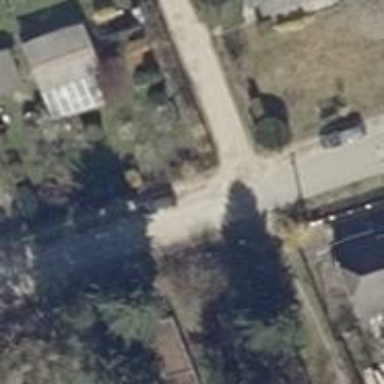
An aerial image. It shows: Residential road with concrete plates surface.